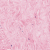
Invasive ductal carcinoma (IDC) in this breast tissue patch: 0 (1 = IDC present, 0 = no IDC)